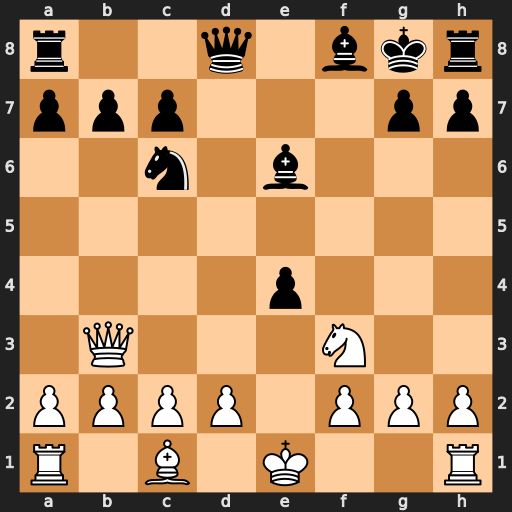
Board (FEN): r2q1bkr/ppp3pp/2n1b3/8/4p3/1Q3N2/PPPP1PPP/R1B1K2R
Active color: w
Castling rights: KQ
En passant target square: -
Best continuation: Qxe6#